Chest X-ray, PA view. Patient: 45 years old, sex M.
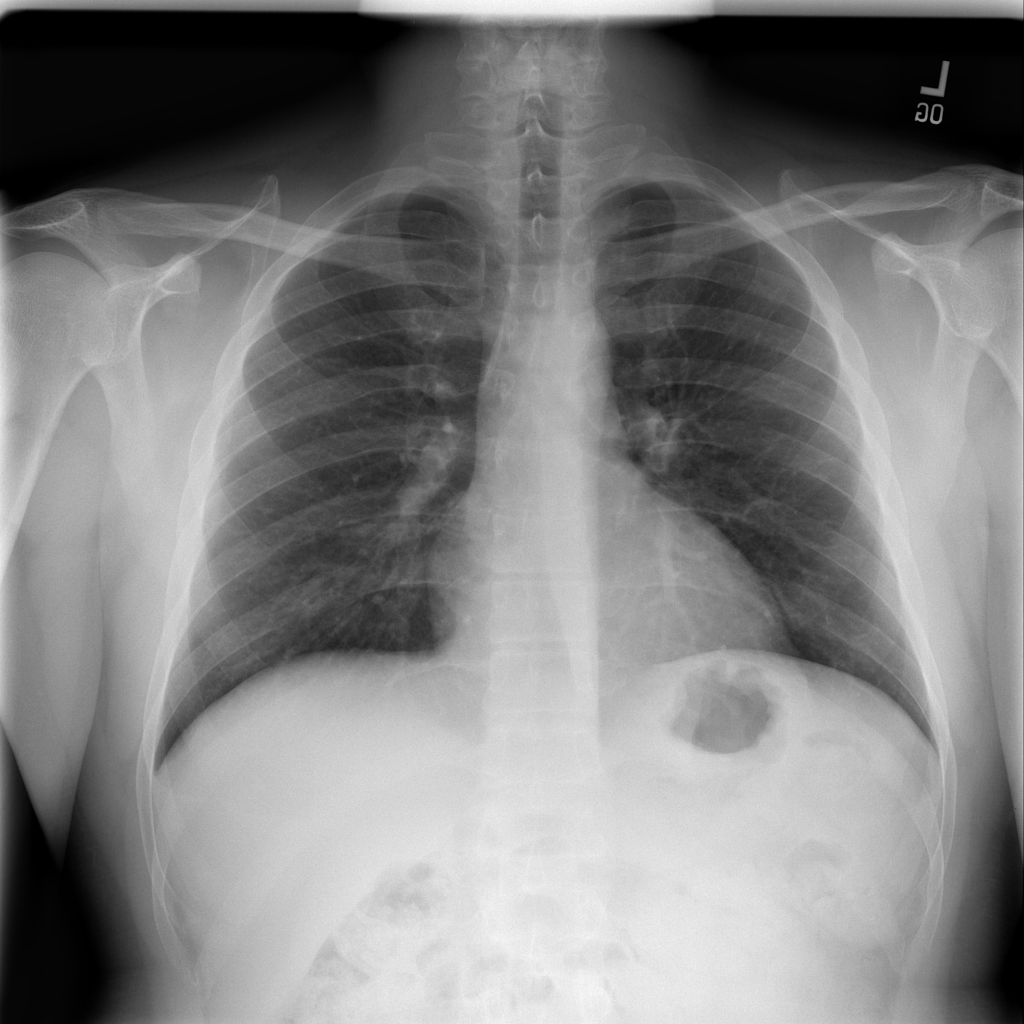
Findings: No Finding